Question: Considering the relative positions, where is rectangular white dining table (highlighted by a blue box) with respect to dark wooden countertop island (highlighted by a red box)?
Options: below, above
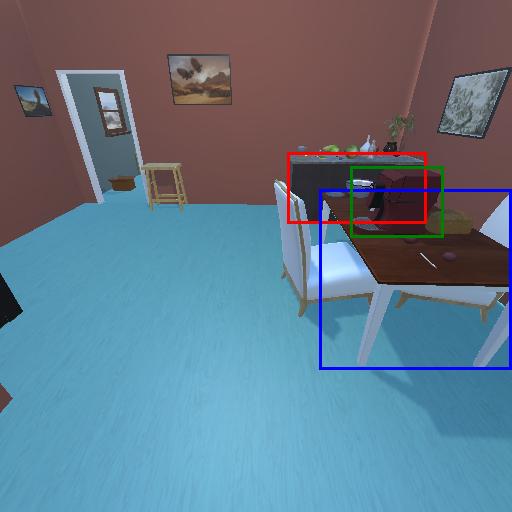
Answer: below